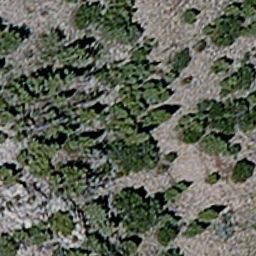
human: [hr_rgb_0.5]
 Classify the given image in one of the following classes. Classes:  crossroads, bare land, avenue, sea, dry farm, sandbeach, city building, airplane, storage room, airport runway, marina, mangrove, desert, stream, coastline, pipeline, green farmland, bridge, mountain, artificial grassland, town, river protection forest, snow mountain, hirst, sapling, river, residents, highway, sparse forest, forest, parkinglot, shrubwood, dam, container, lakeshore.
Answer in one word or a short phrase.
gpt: sparse forest